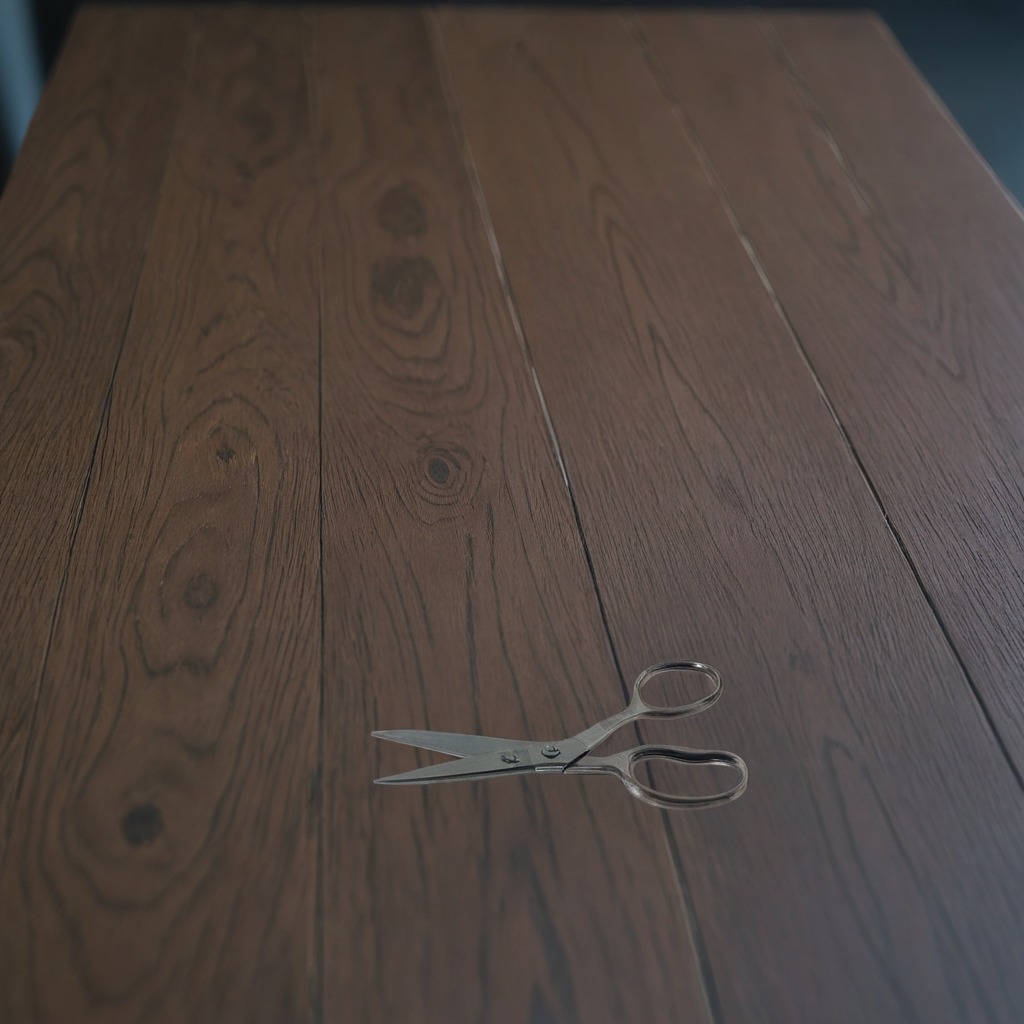
A scissor lying on the table with faint burn marks in a small garage at twilight.